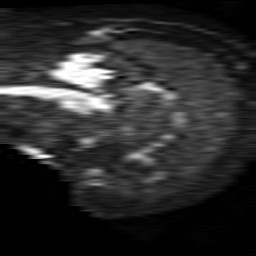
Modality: TRACE
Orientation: sagittal
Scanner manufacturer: philips
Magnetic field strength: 1.5 T
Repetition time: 3.395 s
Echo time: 0.09092 s